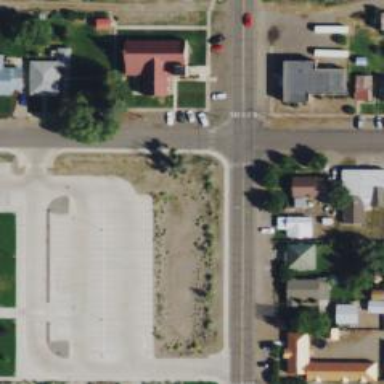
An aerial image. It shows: Road with stop sign.